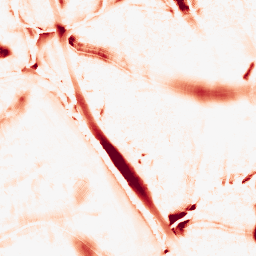
Category: morphological
Decomposition family: tophat
Decomposition parameters: size: 20
mode: white
Upsampling method: sinc_blackman
Upsampling parameters: scale: 2
kernel_size: 8
Upsampling scale: 2